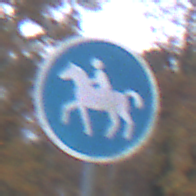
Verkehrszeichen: Reitweg
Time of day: SunriseSunset
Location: Outdoor (Nature)
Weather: PartlyCloudy
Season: Autumn
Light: Natural